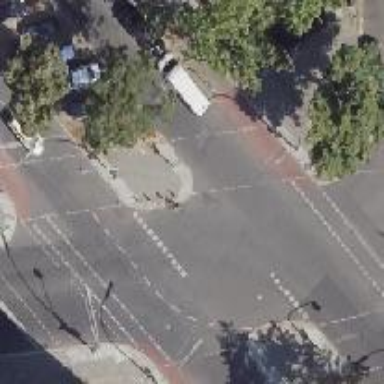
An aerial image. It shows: Footway that serves as traffic island.